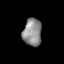
Tissue: skin
Cell type: Epithelial cells
Senescence score: 0.2651
Nuclear area (px): 508
Mean DAPI intensity: 139.024